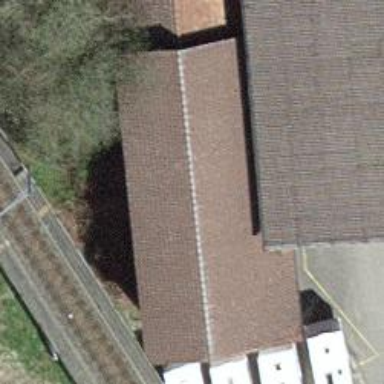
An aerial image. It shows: Warehouse building.